Question: Using AJAX 4 (latest version) I have been working with the html editor extender trying to upload images with text, I have got the Image to upload however it appears blank and when looking at the source, the source of the image is also blank (image below) how do I resolve this upload my selected image?

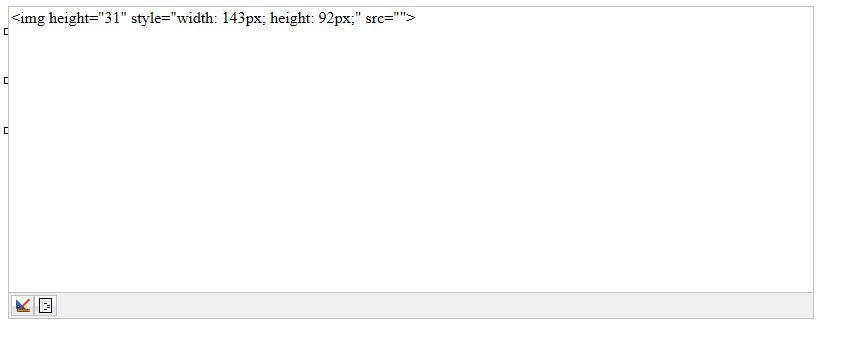
Answer: Include in HtmlEditorExtender an event handler for the ImageUploadComplete event.
'''
<ajaxToolkit:HtmlEditorExtender
OnImageUploadComplete="MyHtmlEditorExtender_ImageUploadComplete"
...
'''
Within the ImageUploadComplete event handler, you need to do two things:
1) Save the uploaded image
2) Provide the URL to the saved image so the image can be displayed within the HtmlEditorExtender
'''
protected void MyHtmlEditorExtender_ImageUploadComplete(
object sender, AjaxFileUploadEventArgs e)
{
// Generate file path
string filePath = "~/Images/" + e.FileName;
// Save uploaded file to the file system
var ajaxFileUpload = (AjaxFileUpload)sender;
ajaxFileUpload.SaveAs(MapPath(filePath));
// Update client with saved image path
e.PostedUrl = Page.ResolveUrl(filePath);
}
'''
Make sure you checked
<URL> and
<URL>